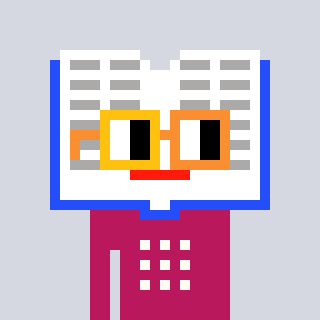
a pixel art character with square yellow and orange glasses, a dictionary-shaped head and a darkpink-colored body on a cool background